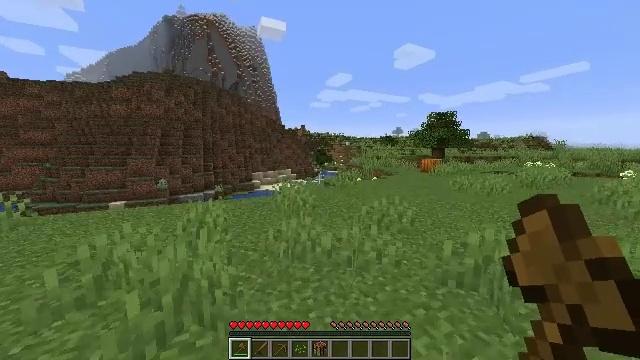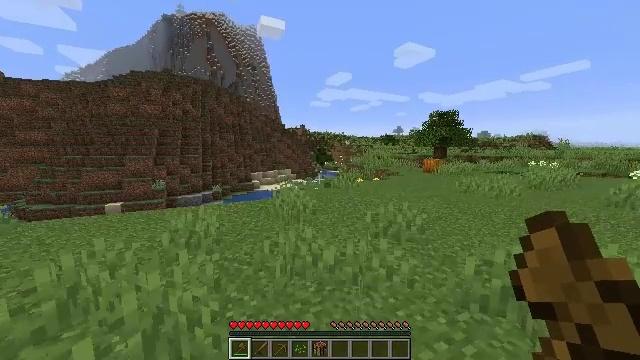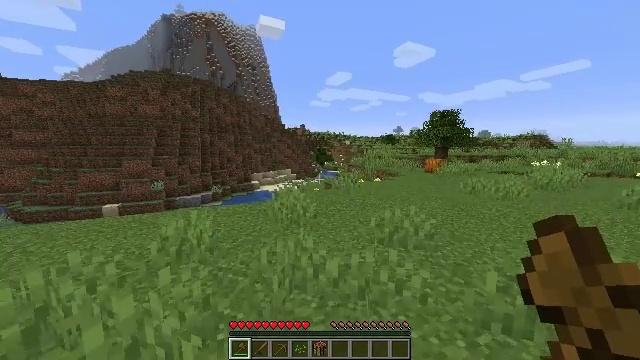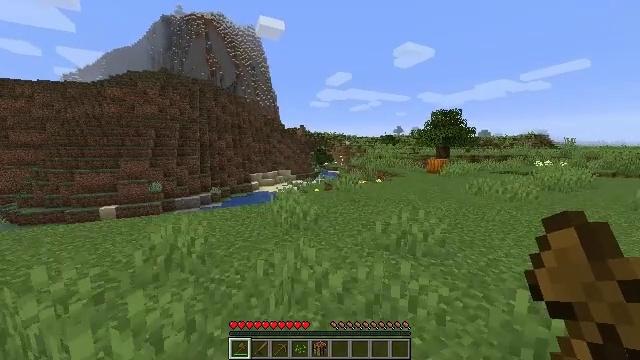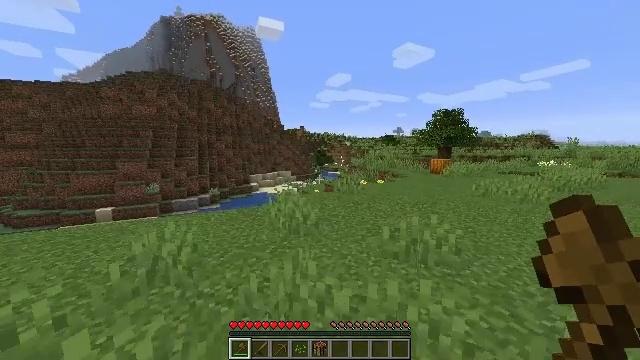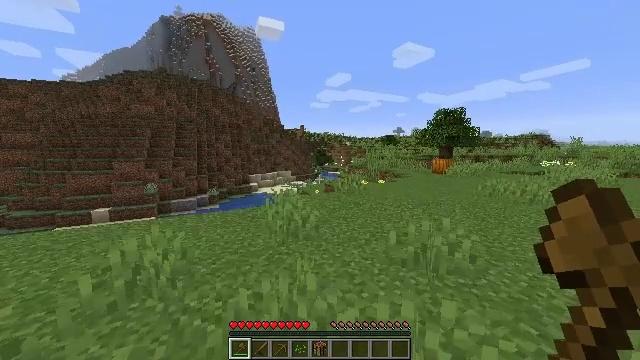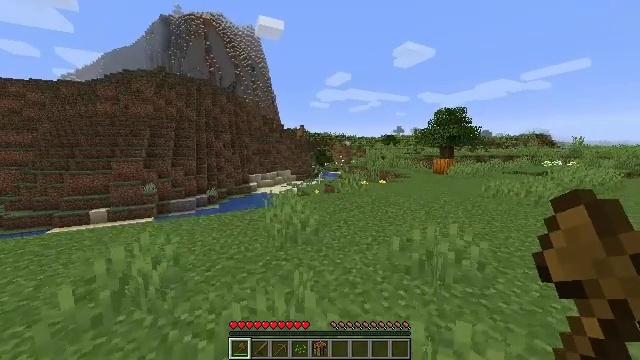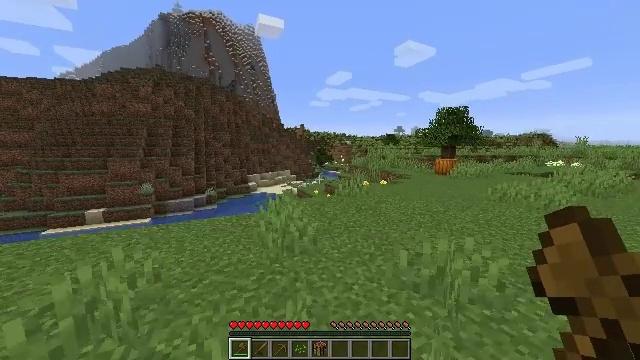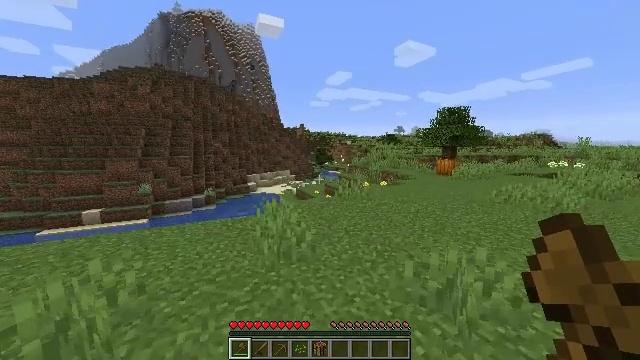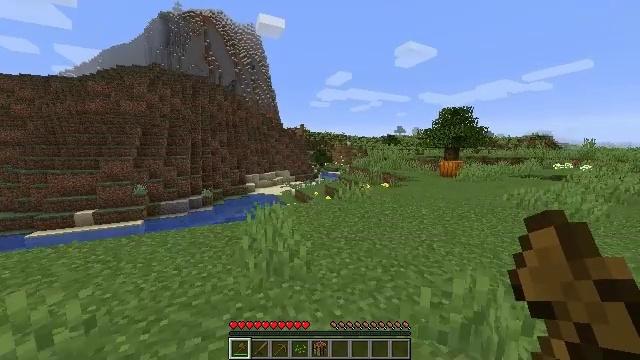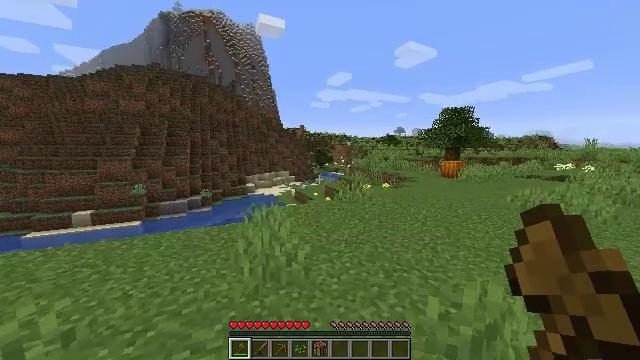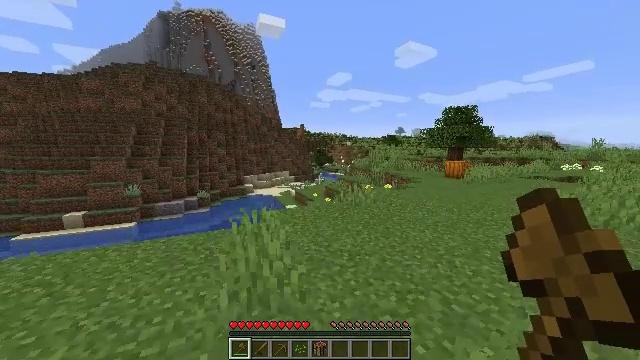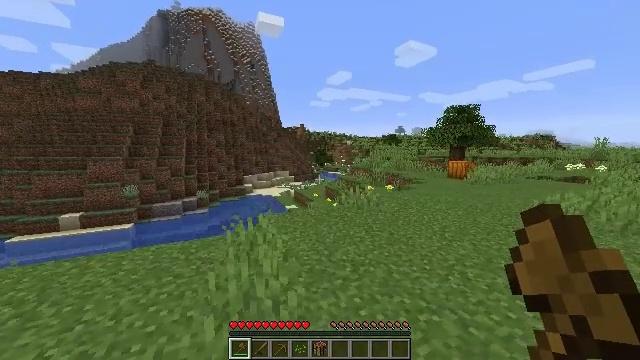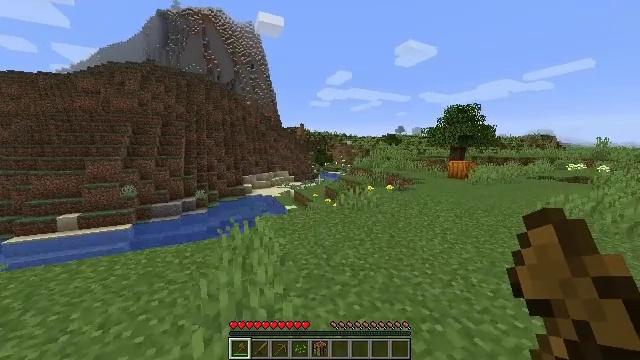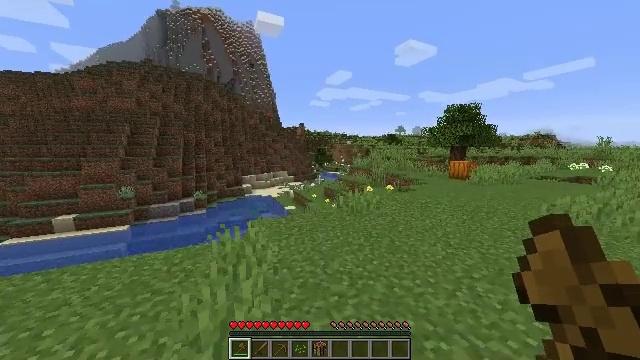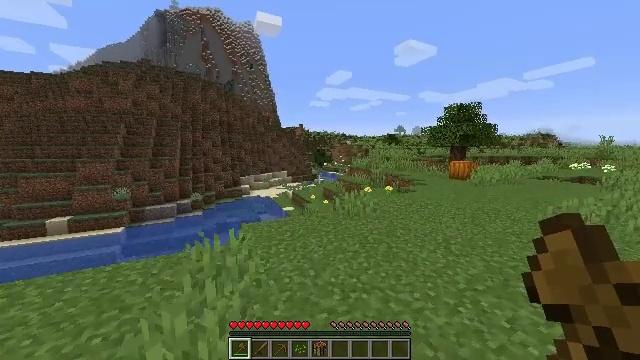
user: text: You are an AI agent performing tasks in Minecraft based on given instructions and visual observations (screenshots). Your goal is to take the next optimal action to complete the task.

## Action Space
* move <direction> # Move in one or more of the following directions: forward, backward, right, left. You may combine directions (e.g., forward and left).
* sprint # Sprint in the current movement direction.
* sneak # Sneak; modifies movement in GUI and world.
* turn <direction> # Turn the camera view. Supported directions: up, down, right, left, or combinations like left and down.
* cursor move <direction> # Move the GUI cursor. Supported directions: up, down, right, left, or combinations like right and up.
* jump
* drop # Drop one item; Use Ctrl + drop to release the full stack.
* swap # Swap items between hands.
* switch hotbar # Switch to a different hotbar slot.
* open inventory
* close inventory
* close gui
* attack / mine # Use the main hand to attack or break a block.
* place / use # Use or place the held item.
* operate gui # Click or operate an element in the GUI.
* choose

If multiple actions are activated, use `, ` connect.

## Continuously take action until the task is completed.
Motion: motion action
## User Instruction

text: Attack the pumpkin to gather it.
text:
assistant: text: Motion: move forward
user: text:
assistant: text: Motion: move forward
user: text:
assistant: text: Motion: move forward
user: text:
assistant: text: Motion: move forward
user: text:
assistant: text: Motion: move forward
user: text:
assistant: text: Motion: move forward
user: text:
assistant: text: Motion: move forward
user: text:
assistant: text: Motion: move forward
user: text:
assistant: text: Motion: move forward
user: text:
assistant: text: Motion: move forward
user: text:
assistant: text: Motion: move forward
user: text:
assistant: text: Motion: move forward
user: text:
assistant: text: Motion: move forward and move right
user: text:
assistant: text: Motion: move forward and move right
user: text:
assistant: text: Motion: move forward and move right
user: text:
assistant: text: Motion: move forward and move right
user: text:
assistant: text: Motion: move forward and move right
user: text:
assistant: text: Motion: move forward and move right
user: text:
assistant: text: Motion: move forward and move right
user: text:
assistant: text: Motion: move forward and move right
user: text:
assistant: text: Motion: move forward and move right
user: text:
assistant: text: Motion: move forward and move right
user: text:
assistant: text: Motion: move forward and move right
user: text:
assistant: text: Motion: move forward and move right
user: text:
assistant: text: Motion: move forward and move right
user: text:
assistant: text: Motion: move forward and move right
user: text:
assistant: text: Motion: move forward and move right
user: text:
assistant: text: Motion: move forward and move right
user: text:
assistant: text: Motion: move forward and move right
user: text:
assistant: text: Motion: move forward and move right